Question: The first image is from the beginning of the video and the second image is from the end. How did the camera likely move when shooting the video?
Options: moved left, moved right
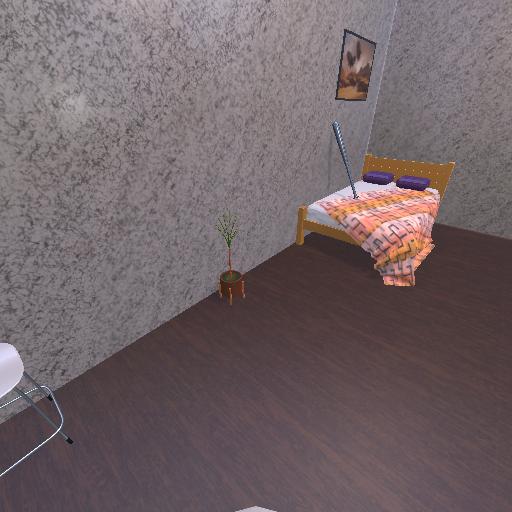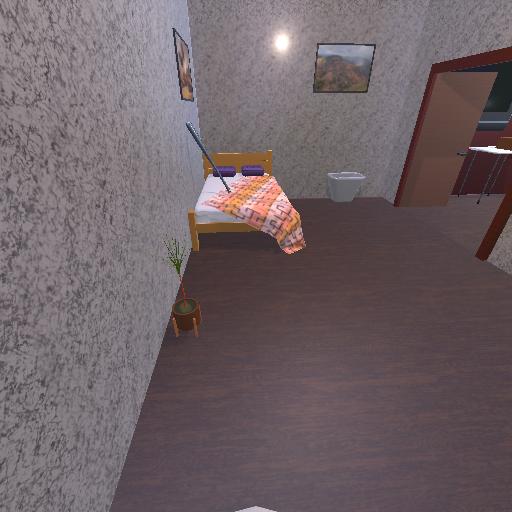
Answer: moved left